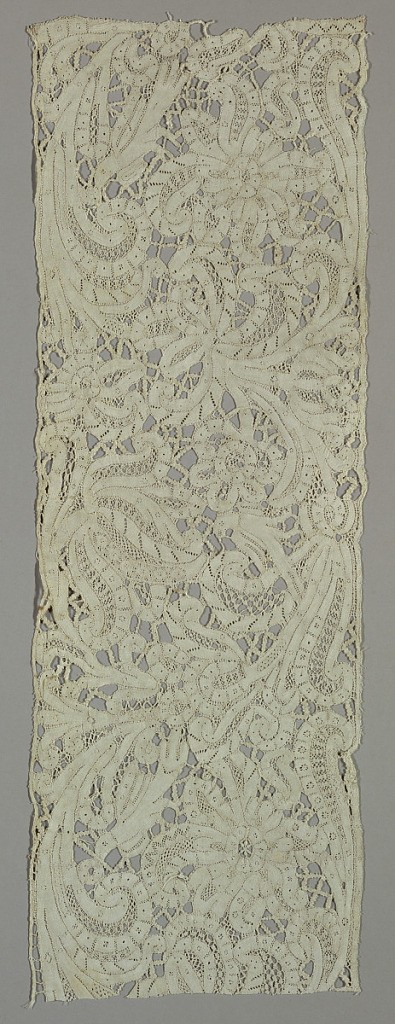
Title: Border
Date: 1650–99
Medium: linen Technique: bobbin lace, discontinuous tape
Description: Border in a large-scale serpentine design of floral and foliated forms.